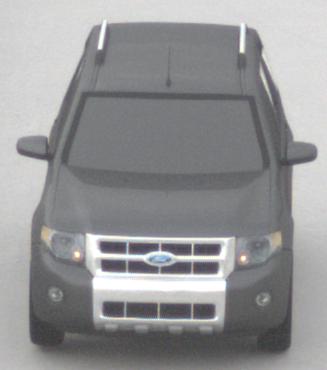
Make: Ford
Model: Escape Hybrid
Detailed model: -
Model produced from: 2004
Model produced until: 2012
Doors: 5
Color: gray
Road condition: dry road
Daytime: morning or afternoon
Contrast: low contrast